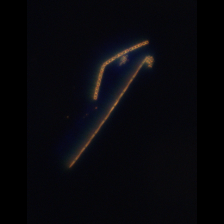
Taxon: Diatom_aggregate
Group: Diatoms